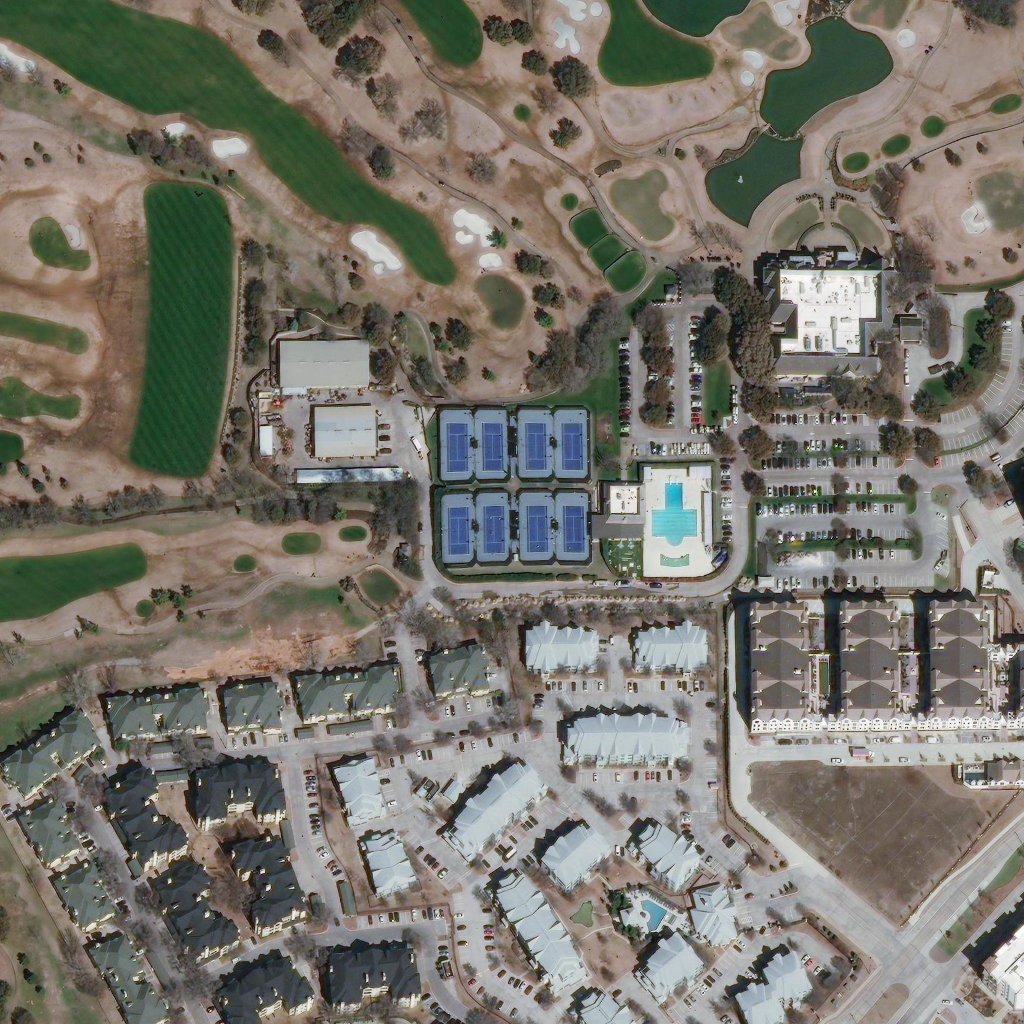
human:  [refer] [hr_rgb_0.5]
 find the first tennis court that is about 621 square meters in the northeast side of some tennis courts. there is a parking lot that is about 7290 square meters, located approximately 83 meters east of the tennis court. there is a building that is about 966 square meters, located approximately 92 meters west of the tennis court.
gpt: <box>[[54, 39, 57, 46, 0]]</box>